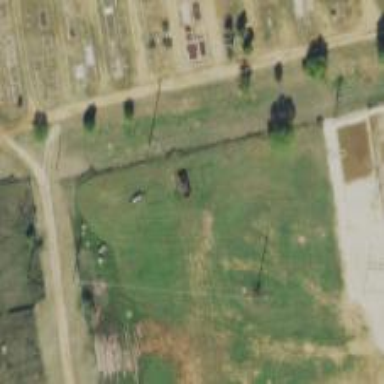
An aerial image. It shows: Power pole.